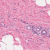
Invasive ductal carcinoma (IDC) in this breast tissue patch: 0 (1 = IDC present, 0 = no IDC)